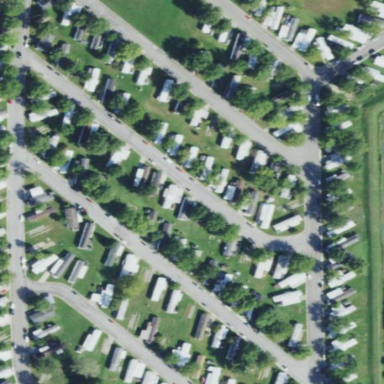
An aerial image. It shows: Residential area known as trailer park.